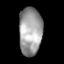
Tissue: prostate
Cell type: Endothelial cells
Senescence score: 0.3602
Nuclear area (px): 1083
Mean DAPI intensity: 158.654